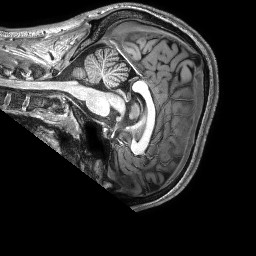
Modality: T1w
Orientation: sagittal
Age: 18
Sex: male